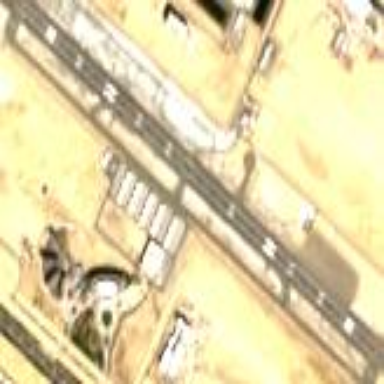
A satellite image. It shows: Asphalt taxiway at the airport area.